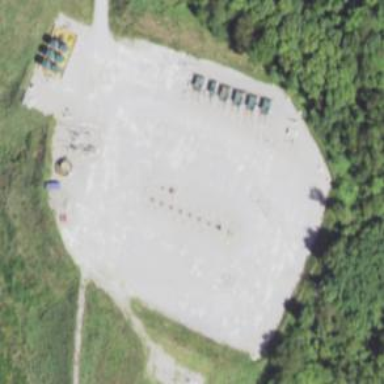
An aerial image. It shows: Petroleum well.